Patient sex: M
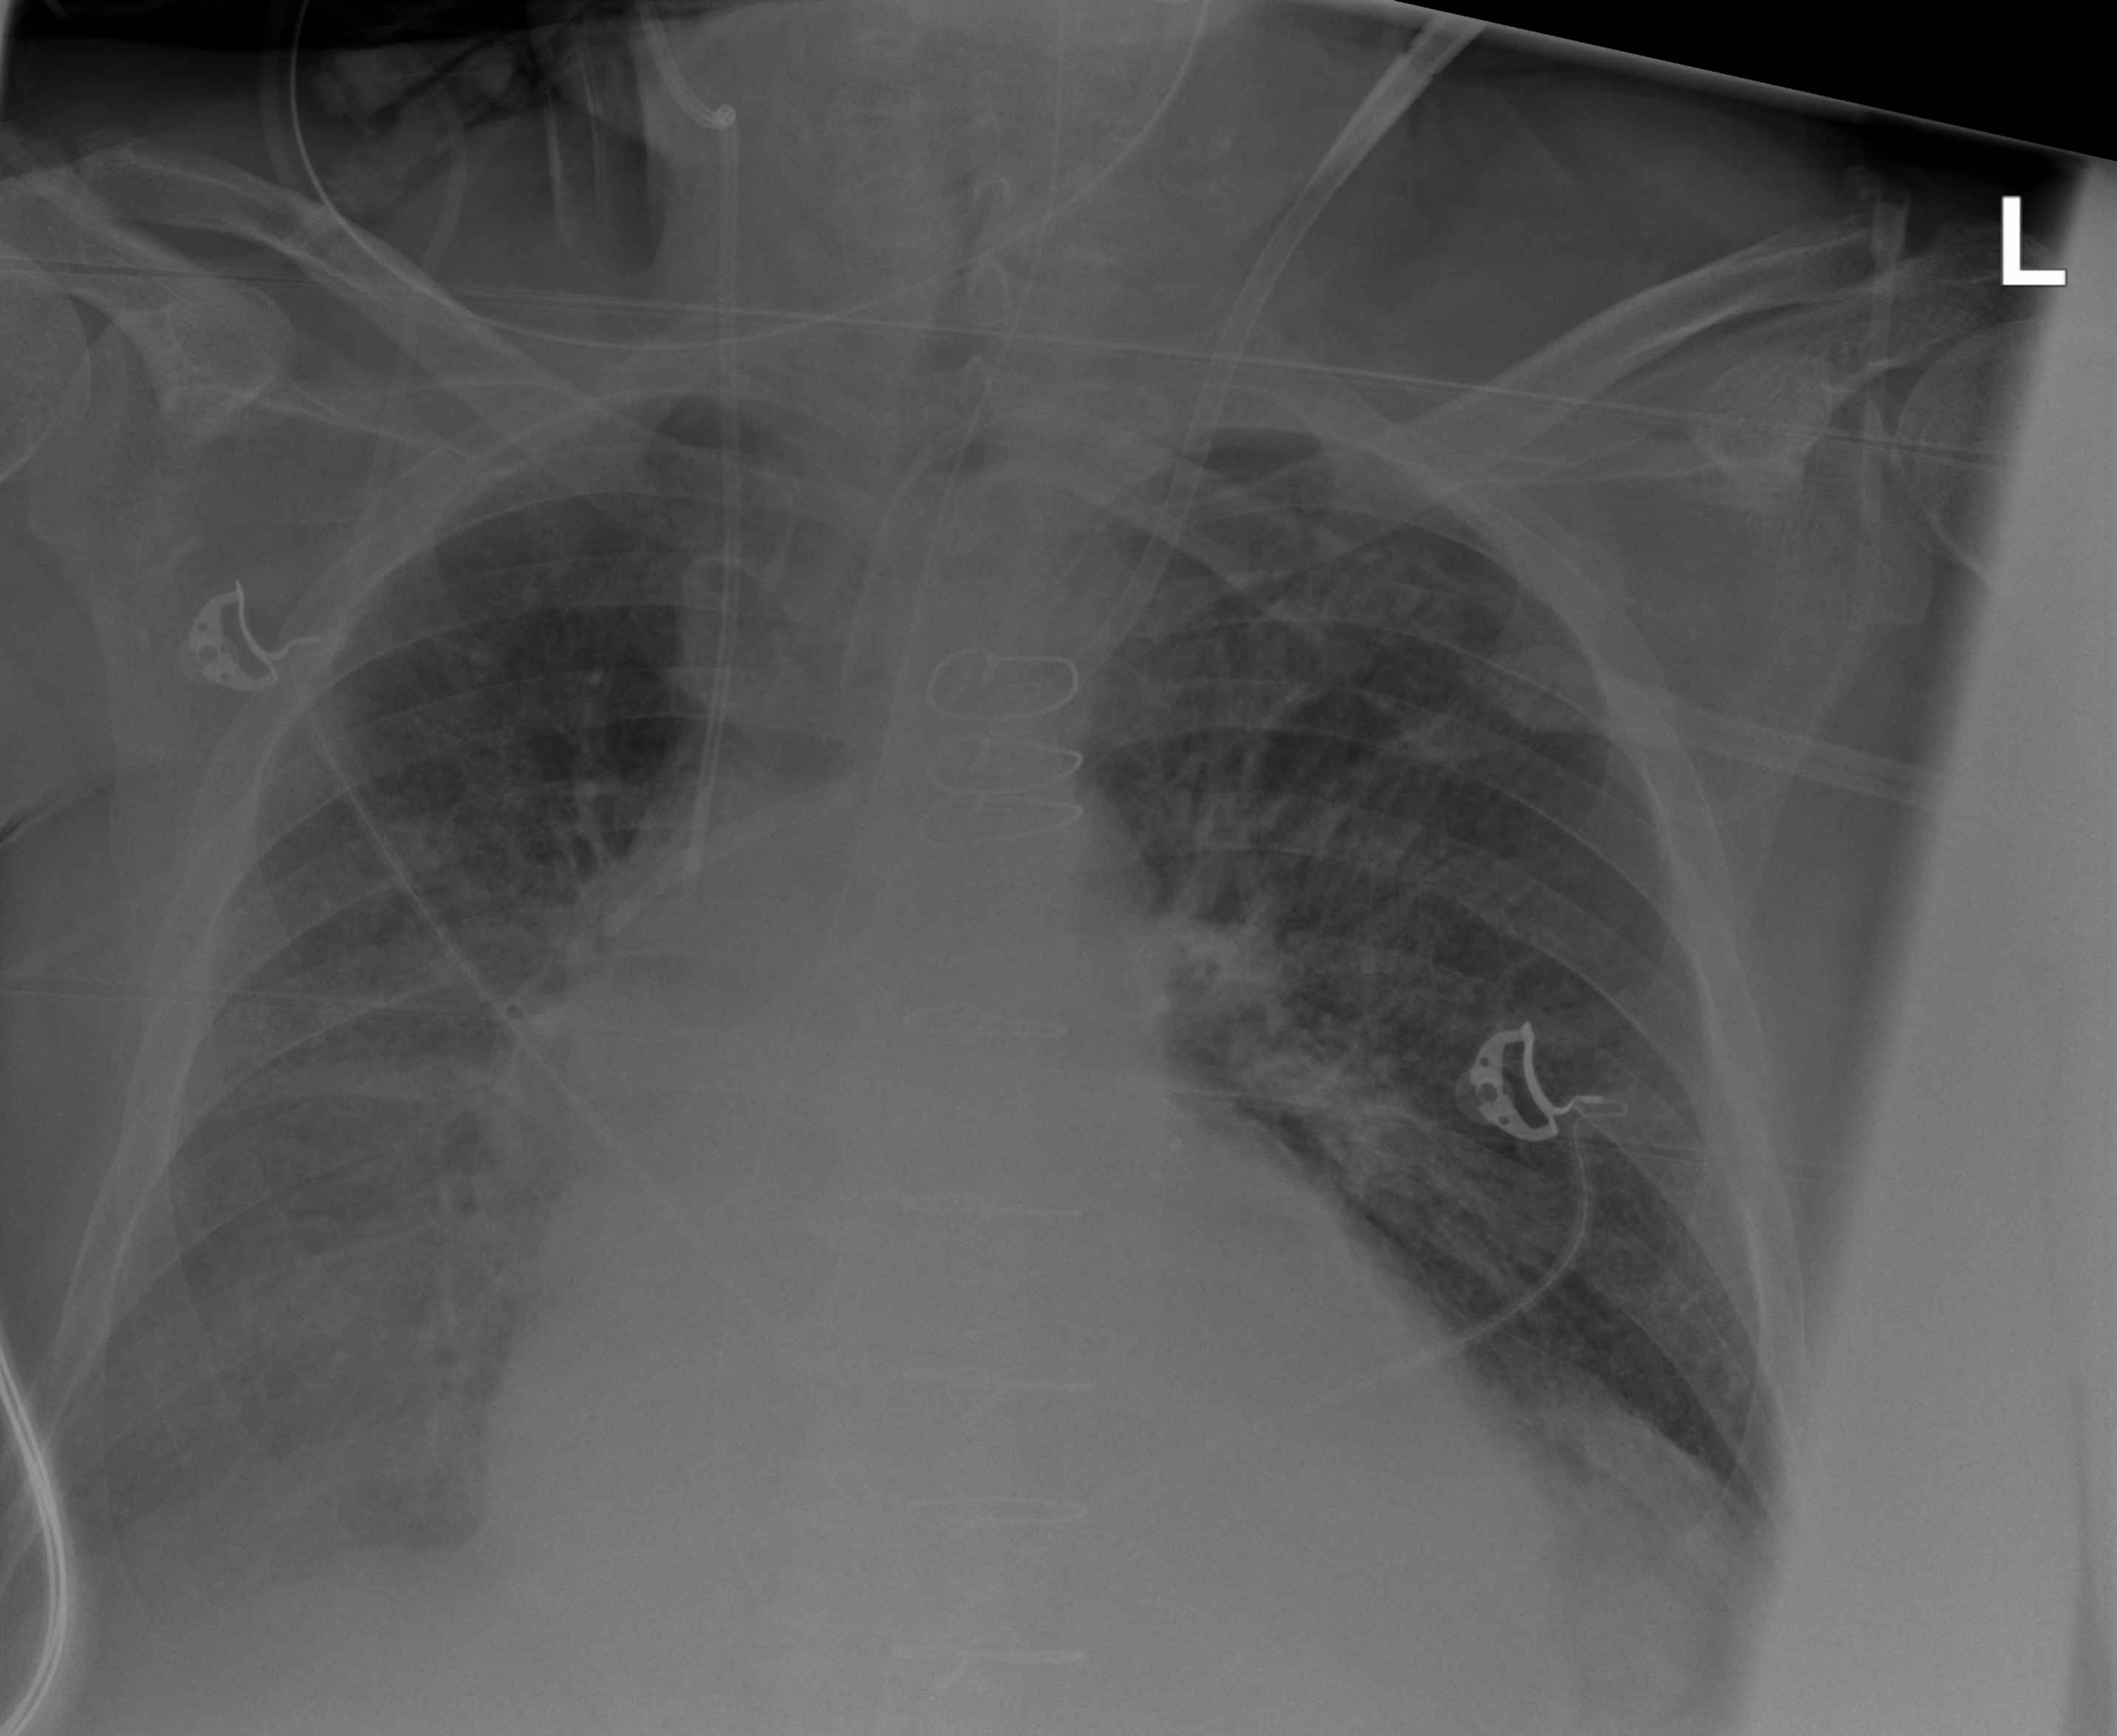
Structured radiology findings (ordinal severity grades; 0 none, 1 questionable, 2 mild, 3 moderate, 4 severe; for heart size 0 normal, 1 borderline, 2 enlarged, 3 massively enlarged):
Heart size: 2
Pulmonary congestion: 3
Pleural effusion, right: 3
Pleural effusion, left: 3
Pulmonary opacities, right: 3
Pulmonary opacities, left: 2
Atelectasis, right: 3
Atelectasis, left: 2